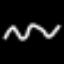
Label: squiggle